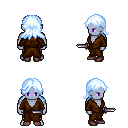
a pixel art fantasy rpg character, male body template, dark elf, purple skin, brown robe, gold greaves, white cyan loose hair, maroon shoes, dagger, four views (front, back, left, right), 2x2 character sprite sheet, small pixel art, hard edges, no anti-aliasing